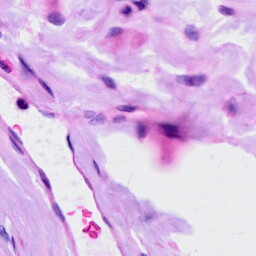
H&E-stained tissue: Ovarian